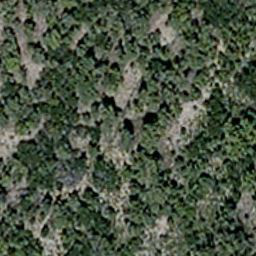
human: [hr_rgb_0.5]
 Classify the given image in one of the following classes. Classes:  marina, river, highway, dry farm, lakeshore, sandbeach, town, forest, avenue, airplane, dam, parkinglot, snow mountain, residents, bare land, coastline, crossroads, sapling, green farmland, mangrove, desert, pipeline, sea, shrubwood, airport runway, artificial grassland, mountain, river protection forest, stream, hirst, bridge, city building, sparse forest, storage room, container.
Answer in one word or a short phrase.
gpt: sparse forest